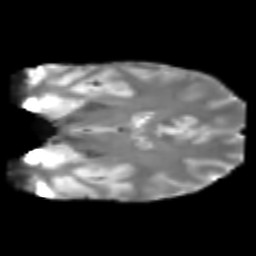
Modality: T2w
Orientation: coronal
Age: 25
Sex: male
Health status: healthy
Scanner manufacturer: philips
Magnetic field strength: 3 T
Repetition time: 10.37 s
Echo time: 0.0712 s